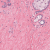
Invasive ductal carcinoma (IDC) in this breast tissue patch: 0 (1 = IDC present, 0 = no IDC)